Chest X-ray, PA view. Patient: 56 years old, sex M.
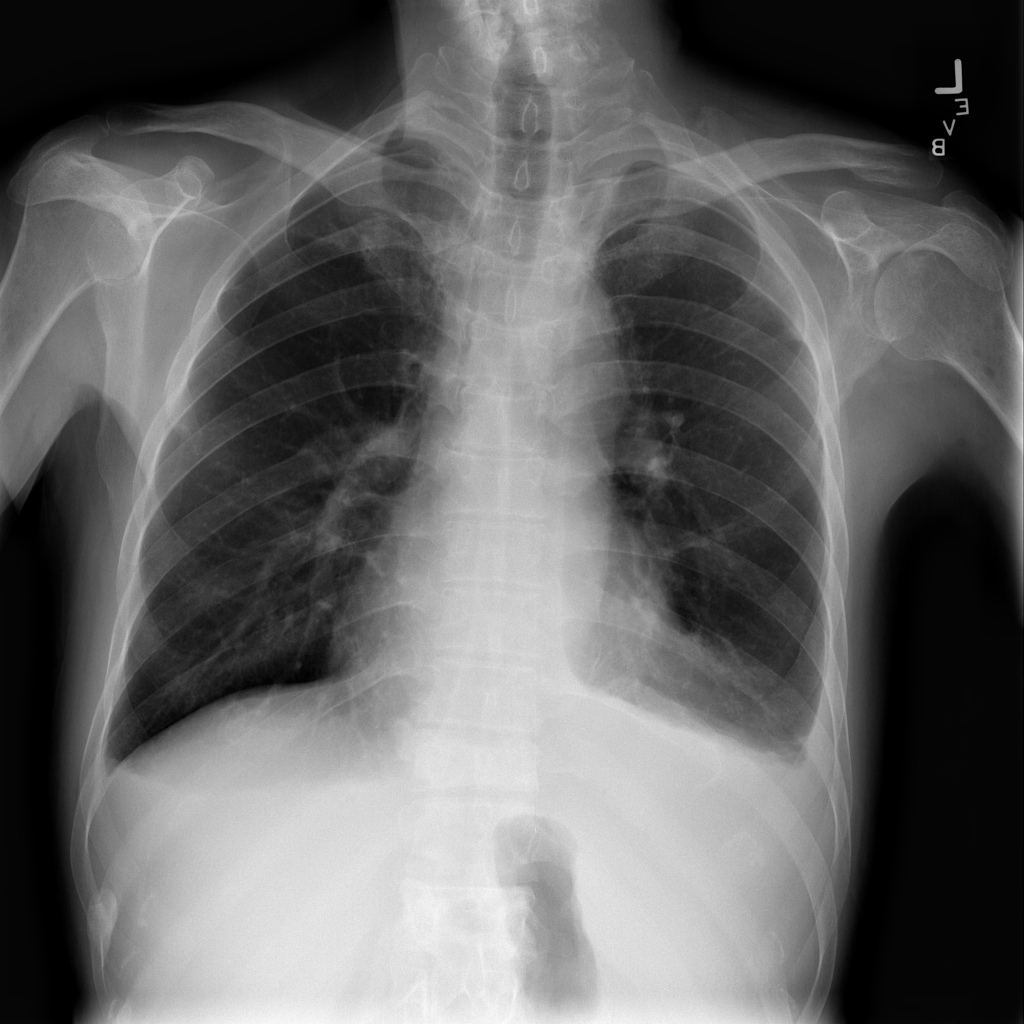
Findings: Effusion, Pneumonia